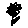
Label: flower